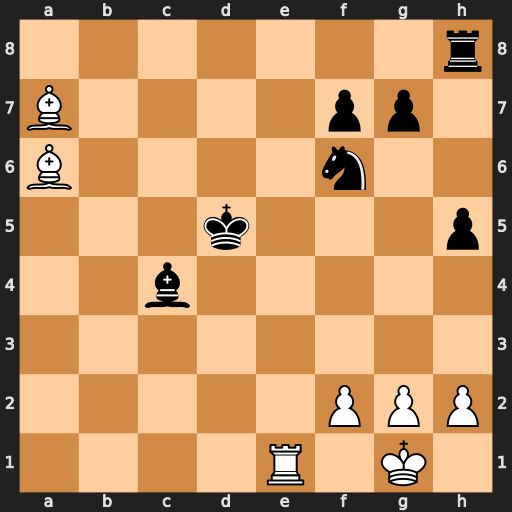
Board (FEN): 7r/B4pp1/B4n2/3k3p/2b5/8/5PPP/4R1K1
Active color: w
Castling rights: -
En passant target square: -
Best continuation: Rd1+ Kc6 Bxc4